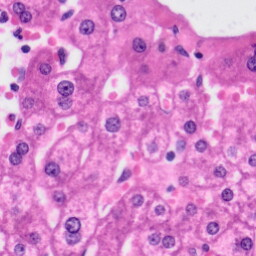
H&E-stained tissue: Liver